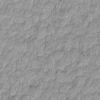
Label: not_dusty